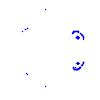
Particle: proton